Question: I got a DataGridView in a C# windows Form, which fills data from an excel file.
I bind the excel to grid like this
'''
string connectionString = "Provider=Microsoft.ACE.OLEDB.12.0;" + "Data Source=" + filePath + ";" + "Extended Properties="Excel 12.0 Xml;HDR=YES;IMEX=1;TypeGuessRows=0;ImportMixedTypes=Text"";
OleDbConnection oledbconnection = new OleDbConnection(connectionString);
oledbconnection.Open();
OleDbCommand oledbcommand = new OleDbCommand("SELECT * FROM [StudentInformationSheet$]", oledbconnection);
oledbadapter = new OleDbDataAdapter(oledbcommand);
ds = new DataSet();
oledbadapter.Fill(ds, "Passengers");
DataTable dt = ds.Tables[0];
GridViewPassenger.DataSource = ds.Tables[0].DefaultView;
oledbconnection.Close();
'''
---
After filling the grid i can edit grid.. I want some fields as not mandatory.Lets say 3 fields, DOB,Age, Address are not mandatory. so i can clear the data in the cell.
---
when i clear the address field its worked fine. now i clear the DOB cell and click the next cell there come a message box like this

and same with Age column with message "string was not recognize as a valid Int32"
---
How can i get rid of the checking....
is there any way to suppress this?
I found a similar question here
<URL>
But did't help me much.
I put this event
'''
private void GridViewPassenger_DataError(object sender, DataGridViewDataErrorEventArgs e)
{
e.Cancel = true;
return;
}
'''
Now the message box gone...But i cant commit the empty cell.. When I clear the cell and then i cant click anywhere else in the form. the only chance is to click and then the edit id gone...it restores to the value in cell.
Is there any way to change the datatype of column to string of the datagridview?
---
Myself found a solution. i will post it as answer.
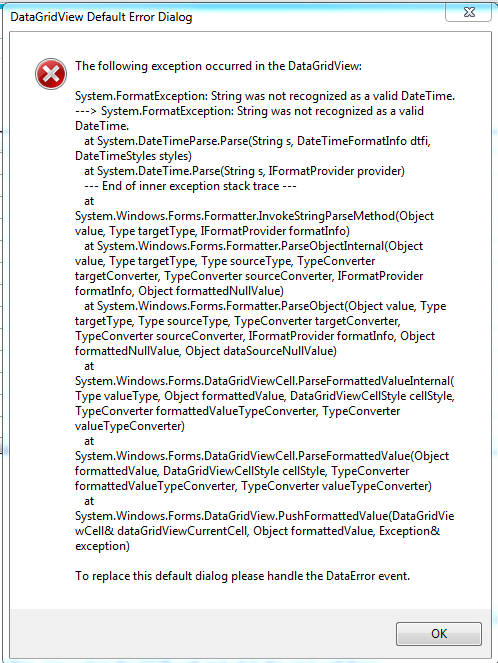
Answer: I found a solution. Before binding the dt to grid I change the datatype of dt column.
Here is my additional code.
'''
string connectionString = "Provider=Microsoft.ACE.OLEDB.12.0;" + "Data Source=" + filePath + ";" + "Extended Properties="Excel 12.0 Xml;HDR=YES;IMEX=1;TypeGuessRows=0;ImportMixedTypes=Text"";
OleDbConnection oledbconnection = new OleDbConnection(connectionString);
oledbconnection.Open();
OleDbCommand oledbcommand = new OleDbCommand("SELECT * FROM [StudentInformationSheet$]", oledbconnection);
oledbadapter = new OleDbDataAdapter(oledbcommand);
ds = new DataSet();
oledbadapter.Fill(ds, "Passengers");
DataTable dt = ds.Tables[0];
DataTable dtCloned = dt.Clone();
dtCloned.Columns[0].DataType = typeof(string);
dtCloned.Columns[1].DataType = typeof(string);
foreach (DataRow row in dt.Rows)
{
dtCloned.ImportRow(row);
}
GridViewPassenger.DataSource = dtCloned.DefaultView;
oledbconnection.Close();
'''
This solved my issue.